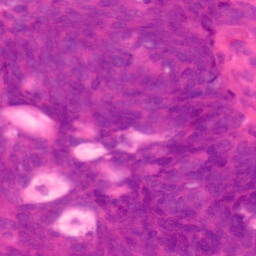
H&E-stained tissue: Colon